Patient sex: F
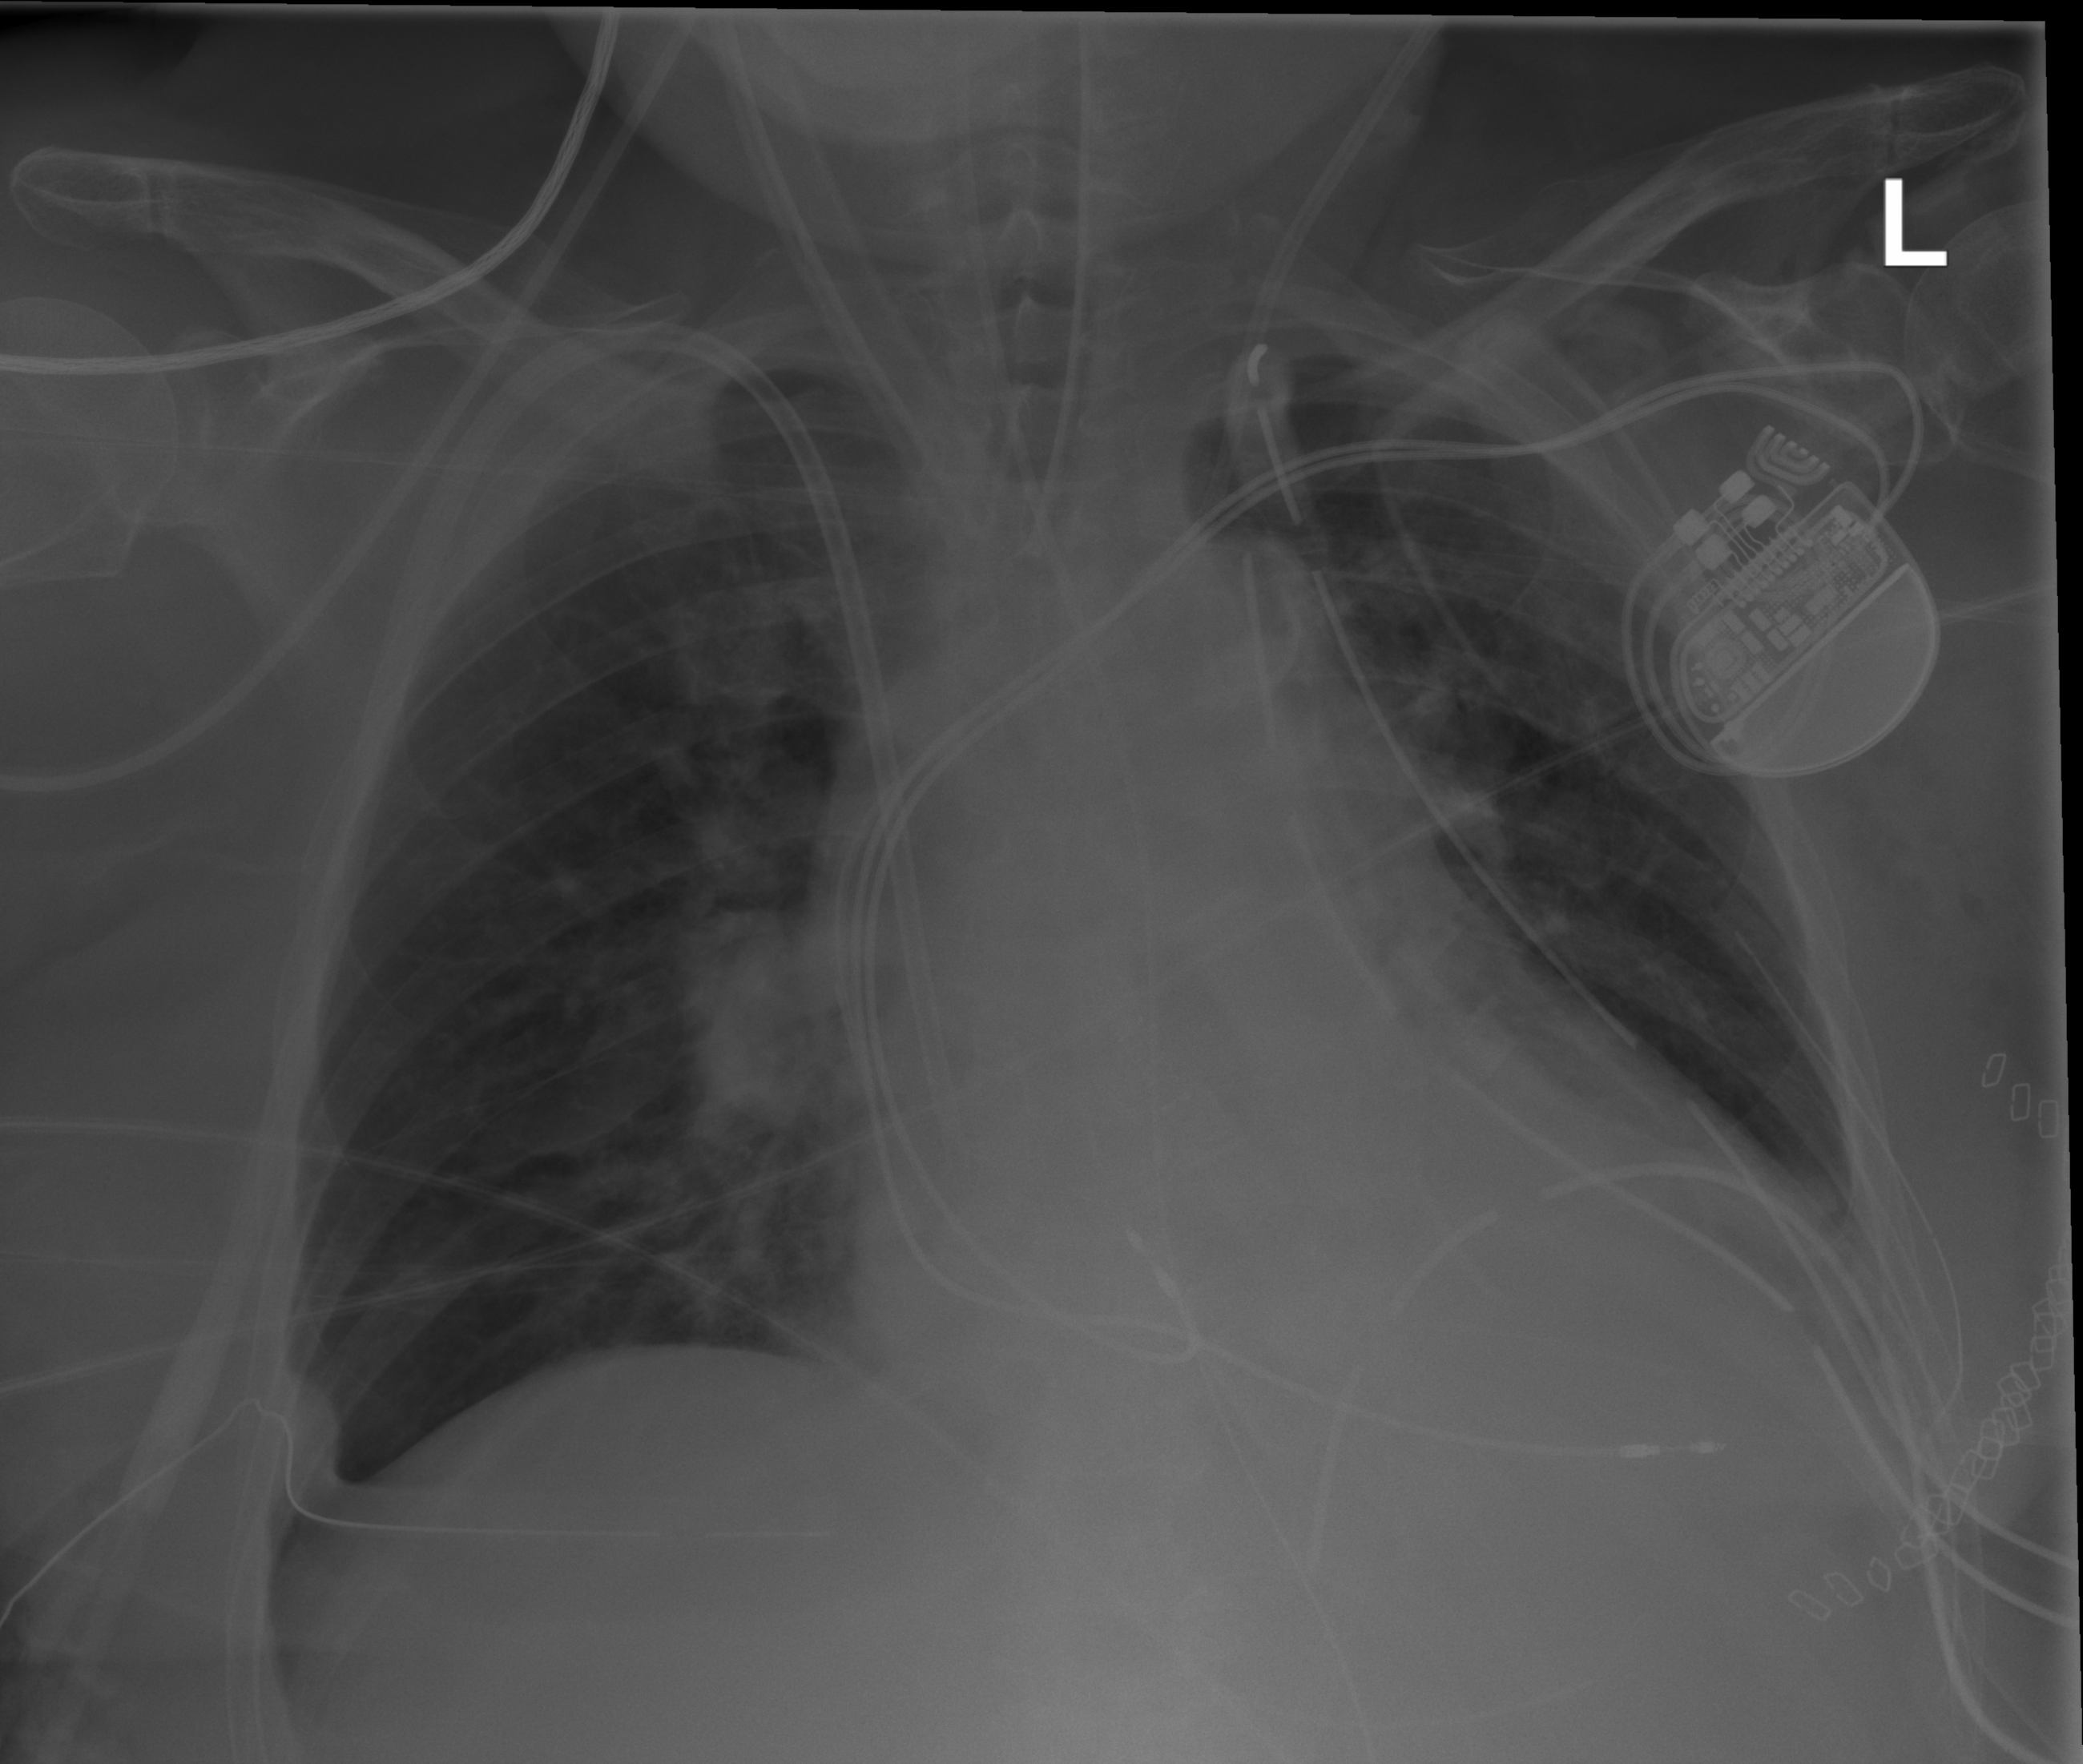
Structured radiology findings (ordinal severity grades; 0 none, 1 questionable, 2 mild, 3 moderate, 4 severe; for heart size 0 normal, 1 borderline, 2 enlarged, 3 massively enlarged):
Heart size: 2
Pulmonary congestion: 0
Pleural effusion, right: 0
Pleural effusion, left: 1
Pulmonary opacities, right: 0
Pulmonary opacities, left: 2
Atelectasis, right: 0
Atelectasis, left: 2